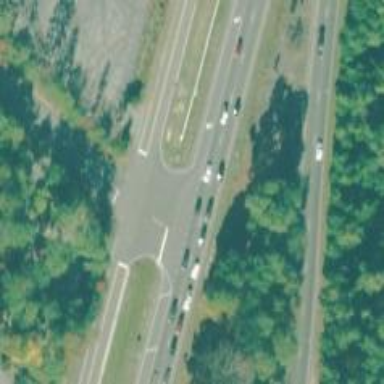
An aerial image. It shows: Trunk highway with expressway features.